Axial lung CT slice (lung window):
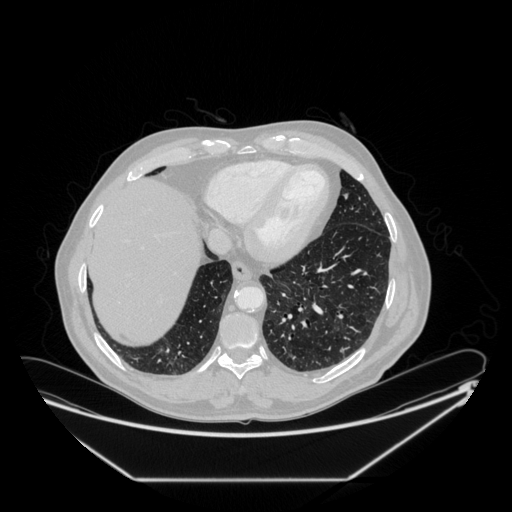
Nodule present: yes
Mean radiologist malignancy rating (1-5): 2